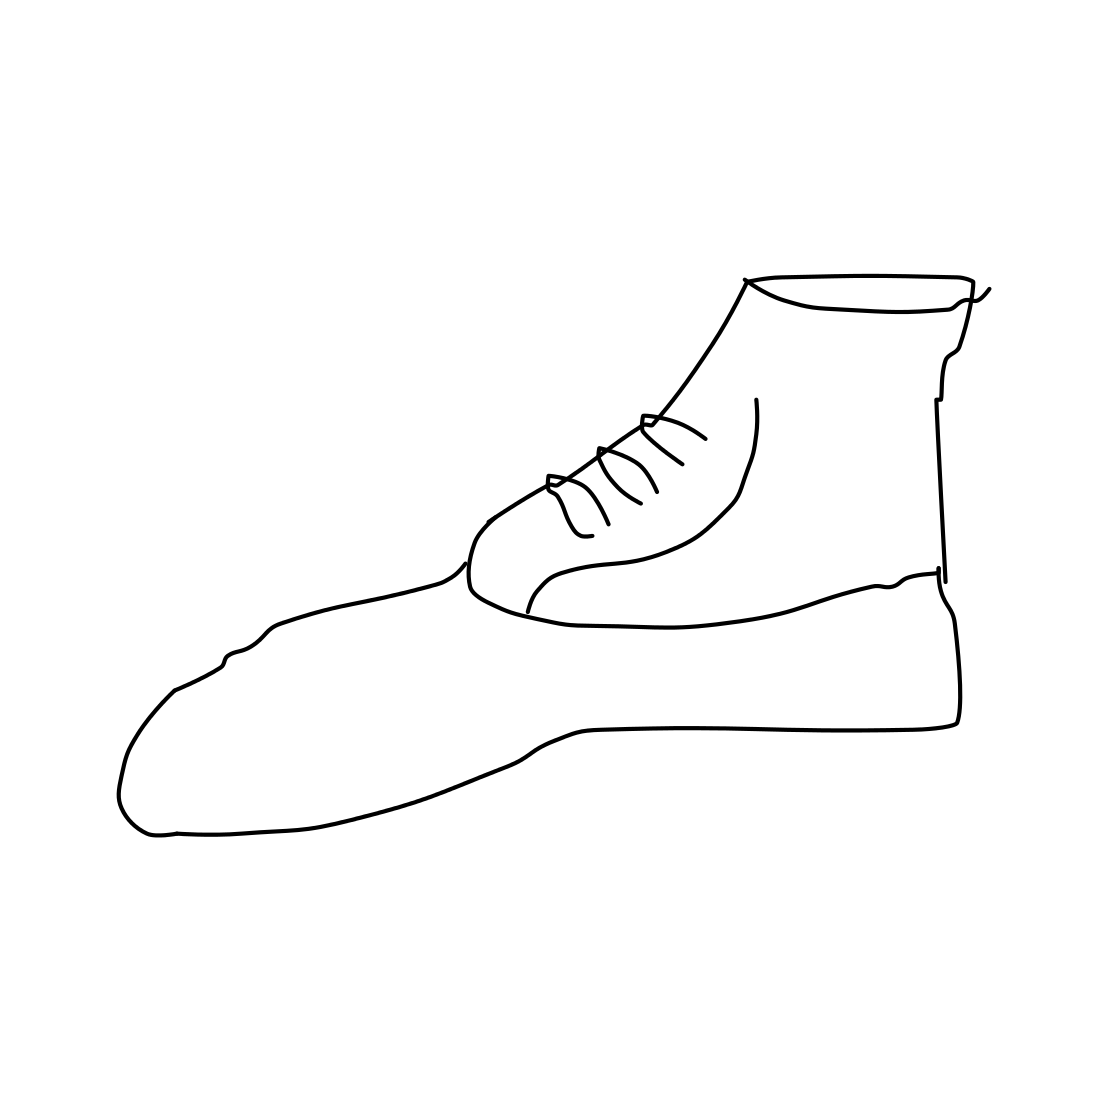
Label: shoe